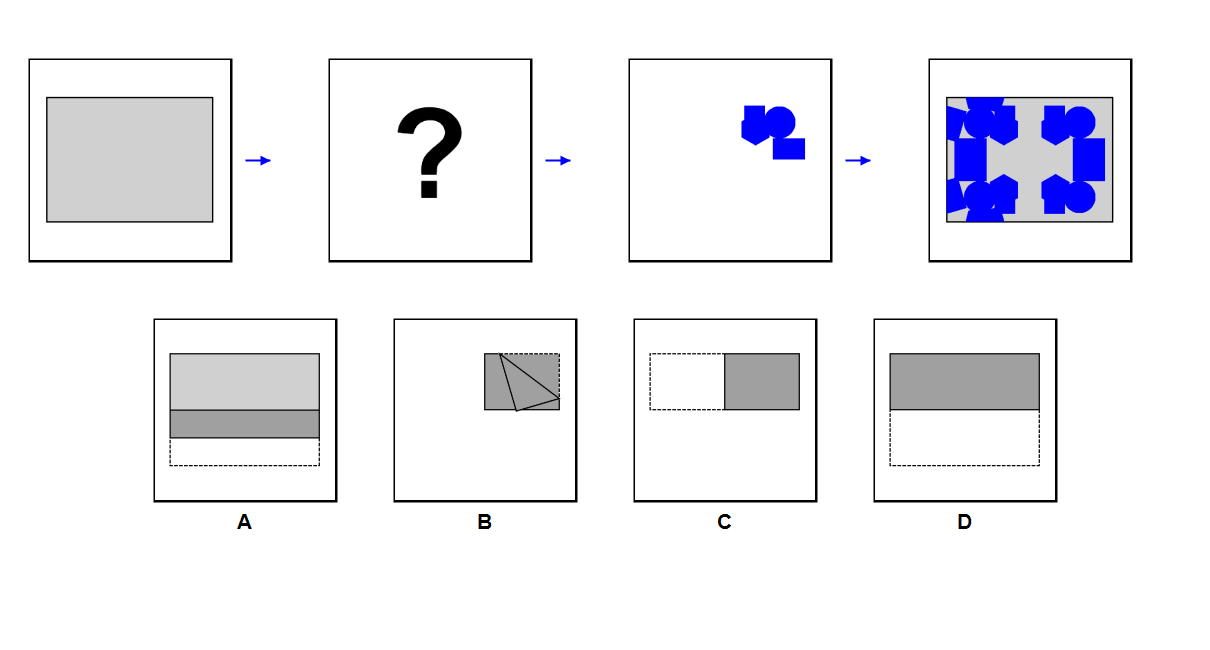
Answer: A